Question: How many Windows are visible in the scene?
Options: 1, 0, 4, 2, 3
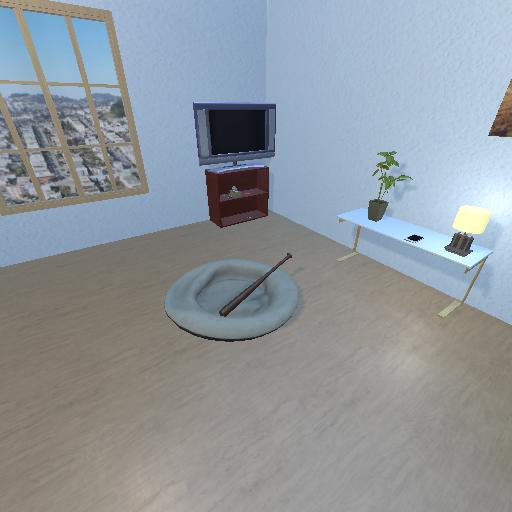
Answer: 1